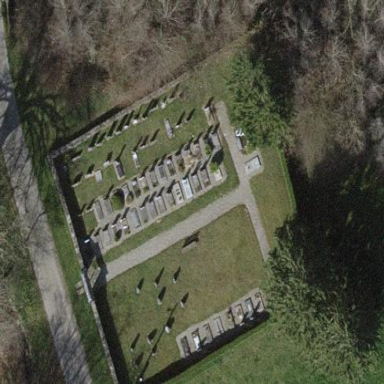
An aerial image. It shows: Cemetery.